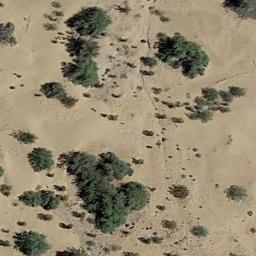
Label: chaparral